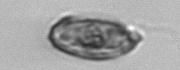
Label: Katodinium_or_Torodinium